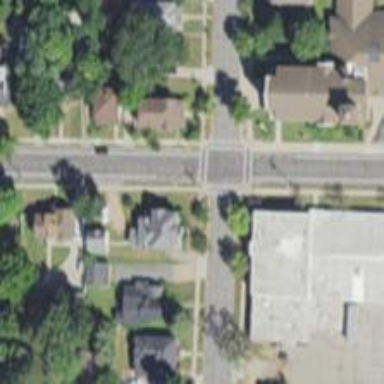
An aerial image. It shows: Marked road crossing.